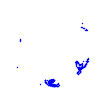
Particle: proton